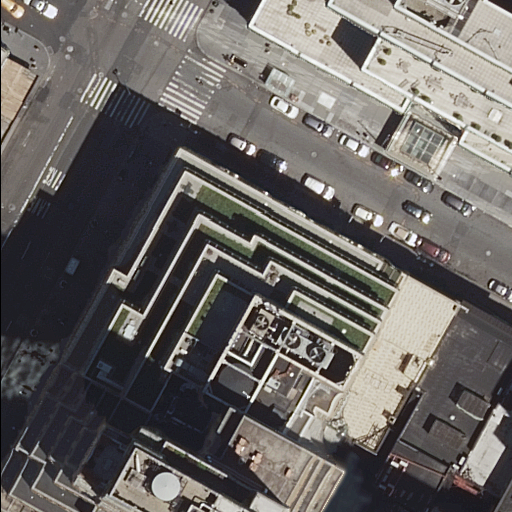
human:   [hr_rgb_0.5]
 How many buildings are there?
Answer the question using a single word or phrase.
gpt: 8

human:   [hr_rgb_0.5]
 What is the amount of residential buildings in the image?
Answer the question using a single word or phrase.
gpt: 5

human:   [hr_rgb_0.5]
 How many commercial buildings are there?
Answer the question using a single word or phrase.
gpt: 3

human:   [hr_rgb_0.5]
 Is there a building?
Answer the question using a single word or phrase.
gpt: yes

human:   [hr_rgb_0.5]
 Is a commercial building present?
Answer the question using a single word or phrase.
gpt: yes

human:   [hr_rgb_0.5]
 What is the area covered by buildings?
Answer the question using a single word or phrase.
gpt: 5311m2

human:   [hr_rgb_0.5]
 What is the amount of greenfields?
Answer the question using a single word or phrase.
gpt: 0

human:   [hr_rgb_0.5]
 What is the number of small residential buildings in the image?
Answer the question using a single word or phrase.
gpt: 2

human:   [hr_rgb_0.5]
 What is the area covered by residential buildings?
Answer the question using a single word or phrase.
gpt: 1095m2

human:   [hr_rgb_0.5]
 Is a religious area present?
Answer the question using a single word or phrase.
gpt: no

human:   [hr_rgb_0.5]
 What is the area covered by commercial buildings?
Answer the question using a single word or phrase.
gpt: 4216m2

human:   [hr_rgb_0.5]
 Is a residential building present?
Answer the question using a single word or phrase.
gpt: yes

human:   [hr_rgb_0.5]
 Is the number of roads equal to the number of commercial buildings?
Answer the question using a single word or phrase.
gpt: no

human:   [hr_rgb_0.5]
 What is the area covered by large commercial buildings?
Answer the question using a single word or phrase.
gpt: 4216m2

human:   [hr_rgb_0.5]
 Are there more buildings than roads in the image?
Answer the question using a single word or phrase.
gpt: yes

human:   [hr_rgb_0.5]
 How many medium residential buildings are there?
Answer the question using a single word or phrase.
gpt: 2

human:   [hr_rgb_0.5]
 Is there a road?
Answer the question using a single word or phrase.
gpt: yes

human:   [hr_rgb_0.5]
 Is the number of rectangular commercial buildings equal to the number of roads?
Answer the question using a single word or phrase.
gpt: no

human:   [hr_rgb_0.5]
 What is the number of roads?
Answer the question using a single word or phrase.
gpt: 4

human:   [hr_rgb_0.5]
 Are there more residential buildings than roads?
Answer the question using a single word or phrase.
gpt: yes

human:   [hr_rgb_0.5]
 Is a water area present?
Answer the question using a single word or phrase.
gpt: no

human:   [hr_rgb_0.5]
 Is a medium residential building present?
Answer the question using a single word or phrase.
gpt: yes

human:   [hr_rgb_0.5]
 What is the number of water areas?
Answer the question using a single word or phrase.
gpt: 0

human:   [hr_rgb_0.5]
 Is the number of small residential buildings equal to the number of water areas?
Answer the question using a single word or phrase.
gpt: no

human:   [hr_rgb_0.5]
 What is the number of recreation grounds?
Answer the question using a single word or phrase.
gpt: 0

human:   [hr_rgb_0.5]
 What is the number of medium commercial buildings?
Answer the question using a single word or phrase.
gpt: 0

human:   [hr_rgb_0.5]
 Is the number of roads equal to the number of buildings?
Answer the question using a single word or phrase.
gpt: no

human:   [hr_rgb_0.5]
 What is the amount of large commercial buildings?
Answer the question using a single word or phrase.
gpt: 3

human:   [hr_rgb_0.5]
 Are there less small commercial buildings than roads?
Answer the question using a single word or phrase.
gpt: yes

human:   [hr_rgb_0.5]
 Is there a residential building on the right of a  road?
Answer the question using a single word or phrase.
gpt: yes

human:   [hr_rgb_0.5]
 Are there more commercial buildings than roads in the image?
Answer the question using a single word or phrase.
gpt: no

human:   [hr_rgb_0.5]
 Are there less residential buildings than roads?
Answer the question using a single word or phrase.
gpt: no

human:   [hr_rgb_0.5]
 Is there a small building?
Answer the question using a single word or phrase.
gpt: yes

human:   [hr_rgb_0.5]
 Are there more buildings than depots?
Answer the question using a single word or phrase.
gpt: yes

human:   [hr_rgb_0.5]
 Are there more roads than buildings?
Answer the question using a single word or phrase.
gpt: no

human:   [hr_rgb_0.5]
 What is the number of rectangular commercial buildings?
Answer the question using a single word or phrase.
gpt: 0

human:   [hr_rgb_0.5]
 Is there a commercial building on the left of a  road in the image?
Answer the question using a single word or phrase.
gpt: no

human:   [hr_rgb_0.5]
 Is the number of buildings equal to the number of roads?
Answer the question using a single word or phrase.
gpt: no

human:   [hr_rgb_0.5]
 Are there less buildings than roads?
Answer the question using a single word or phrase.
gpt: no

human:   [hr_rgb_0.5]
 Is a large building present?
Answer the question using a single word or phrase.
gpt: yes

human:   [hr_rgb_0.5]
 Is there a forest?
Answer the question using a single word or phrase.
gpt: no

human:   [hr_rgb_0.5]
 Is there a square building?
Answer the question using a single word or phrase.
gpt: no

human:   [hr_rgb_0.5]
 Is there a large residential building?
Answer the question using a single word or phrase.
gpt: yes

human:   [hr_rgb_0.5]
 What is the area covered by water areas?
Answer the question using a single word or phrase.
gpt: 0m2

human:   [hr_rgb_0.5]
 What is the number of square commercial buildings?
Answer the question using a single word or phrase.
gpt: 0

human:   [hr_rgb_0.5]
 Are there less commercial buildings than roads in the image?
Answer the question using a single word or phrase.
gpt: yes

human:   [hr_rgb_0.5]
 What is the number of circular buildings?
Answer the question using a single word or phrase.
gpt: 0

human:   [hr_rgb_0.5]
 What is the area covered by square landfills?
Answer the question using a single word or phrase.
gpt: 0m2

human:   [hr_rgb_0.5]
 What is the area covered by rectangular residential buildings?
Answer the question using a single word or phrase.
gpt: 706m2

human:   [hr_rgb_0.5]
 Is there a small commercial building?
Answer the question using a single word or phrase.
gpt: no

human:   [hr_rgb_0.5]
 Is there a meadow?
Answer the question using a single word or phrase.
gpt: no

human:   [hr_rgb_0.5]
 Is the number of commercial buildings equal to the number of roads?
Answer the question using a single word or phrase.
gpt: no

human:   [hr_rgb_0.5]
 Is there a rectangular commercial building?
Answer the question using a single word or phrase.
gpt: no

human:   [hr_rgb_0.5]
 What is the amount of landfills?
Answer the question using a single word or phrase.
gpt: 0

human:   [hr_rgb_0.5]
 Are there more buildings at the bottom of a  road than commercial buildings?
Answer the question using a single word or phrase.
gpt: yes

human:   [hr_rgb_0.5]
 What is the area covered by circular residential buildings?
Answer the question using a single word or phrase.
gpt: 0m2

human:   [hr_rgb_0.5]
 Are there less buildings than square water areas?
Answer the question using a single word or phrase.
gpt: no

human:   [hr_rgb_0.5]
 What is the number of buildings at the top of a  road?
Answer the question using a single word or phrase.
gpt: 1

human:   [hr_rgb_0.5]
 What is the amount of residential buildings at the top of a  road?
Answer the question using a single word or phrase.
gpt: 1

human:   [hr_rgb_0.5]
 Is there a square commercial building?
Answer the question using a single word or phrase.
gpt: no

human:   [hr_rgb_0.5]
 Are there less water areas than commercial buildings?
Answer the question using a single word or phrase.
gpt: yes

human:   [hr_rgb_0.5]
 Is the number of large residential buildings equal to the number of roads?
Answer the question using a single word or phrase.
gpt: no

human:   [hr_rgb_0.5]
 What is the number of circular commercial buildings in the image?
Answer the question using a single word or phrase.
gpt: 0

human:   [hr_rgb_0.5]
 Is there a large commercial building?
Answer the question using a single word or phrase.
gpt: yes